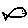
Label: fish